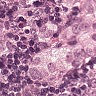
Metastatic tissue present: yes